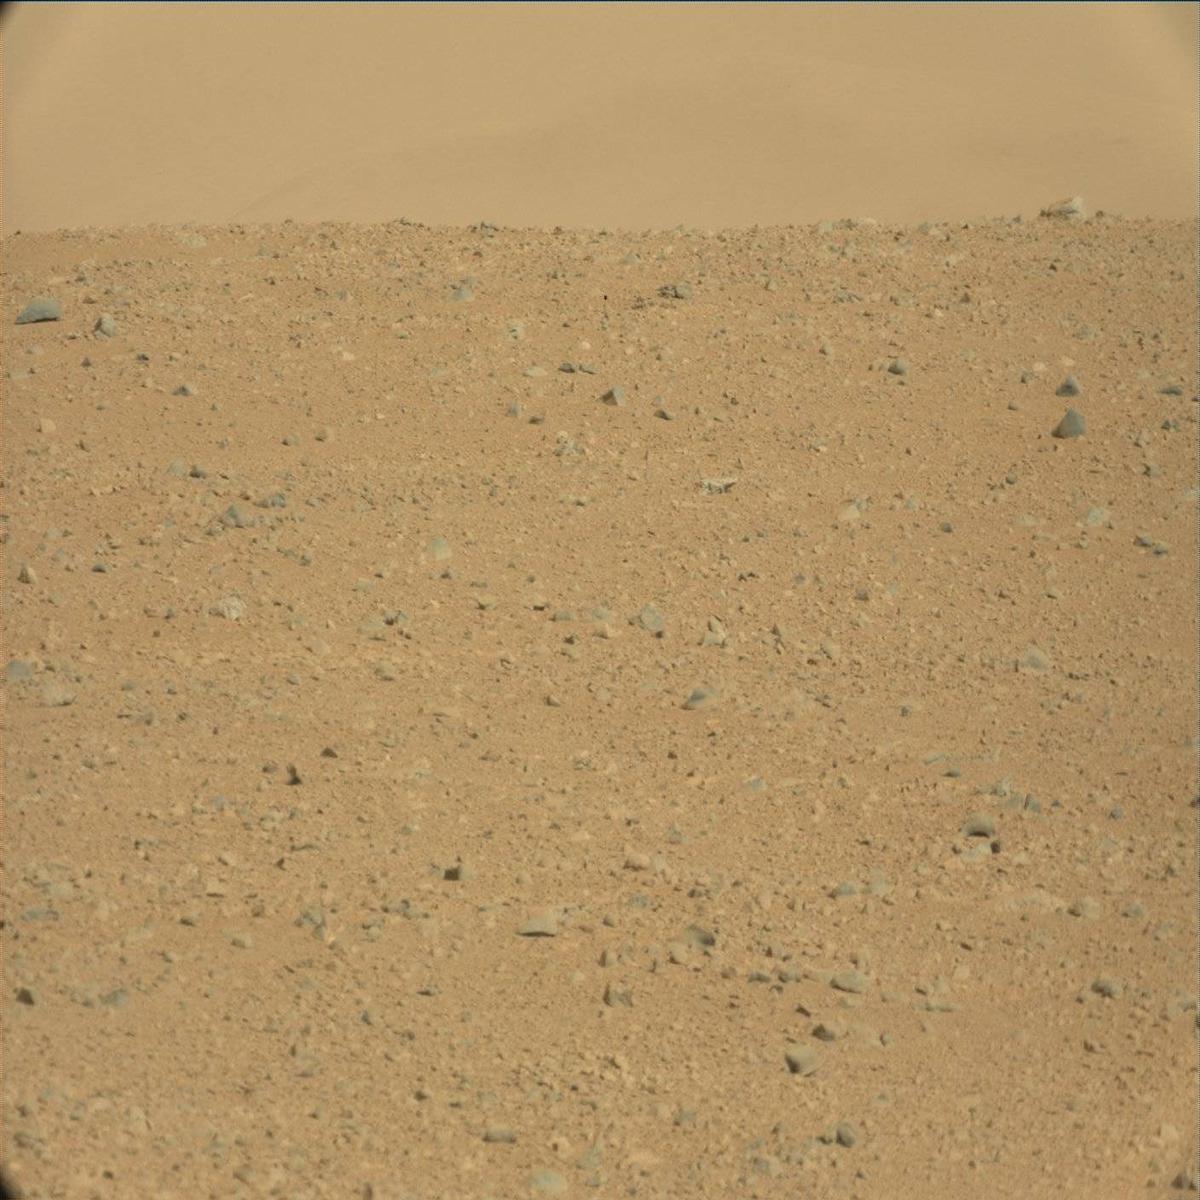
Terrain classes present: Bedrock, Ridge, Rock, Sand / Soil